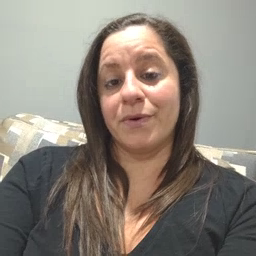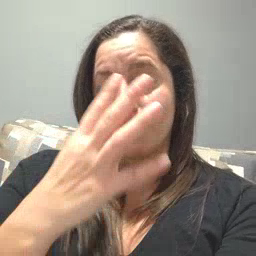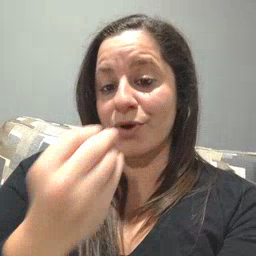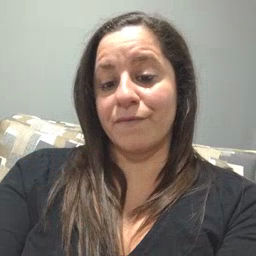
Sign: wolf